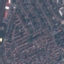
Land use / land cover class: Residential